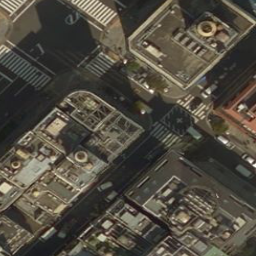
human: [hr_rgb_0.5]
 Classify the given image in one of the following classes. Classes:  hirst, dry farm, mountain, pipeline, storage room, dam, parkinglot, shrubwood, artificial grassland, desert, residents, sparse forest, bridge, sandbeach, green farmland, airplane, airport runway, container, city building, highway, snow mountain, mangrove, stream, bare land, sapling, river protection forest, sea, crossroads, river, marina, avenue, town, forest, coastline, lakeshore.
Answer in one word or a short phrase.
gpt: city building